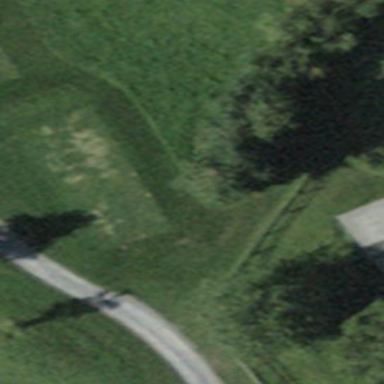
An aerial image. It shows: Grassy area designated as golf tee.